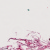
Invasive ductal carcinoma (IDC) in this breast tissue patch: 0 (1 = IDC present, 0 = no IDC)